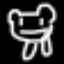
Label: frog